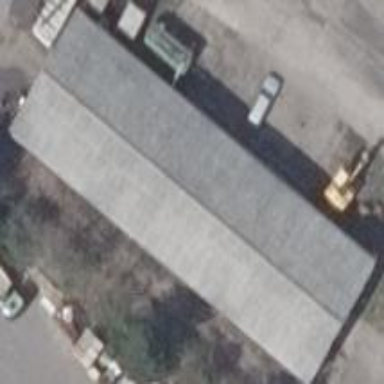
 oriented along the structure. The roof is painted grey."